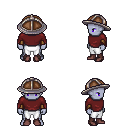
a pixel art fantasy rpg character, male body template, dark elf, purple skin, maroon long-sleeve shirt, white pants, gray long mohawk hairstyle, chain helm, cloth bracers, maroon shoes, four views (front, back, left, right), 2x2 character sprite sheet, small pixel art, hard edges, no anti-aliasing